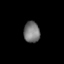
Tissue: lung
Cell type: T cells
Senescence score: 0.2216
Nuclear area (px): 334
Mean DAPI intensity: 119.341